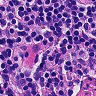
Metastatic tissue present: no